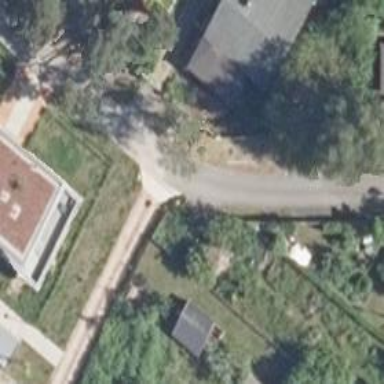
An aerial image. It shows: Residential road with asphalt surface.